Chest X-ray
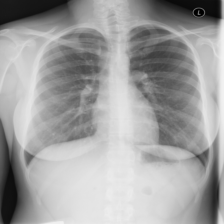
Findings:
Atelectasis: negative
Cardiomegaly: negative
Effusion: negative
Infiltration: negative
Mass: negative
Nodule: negative
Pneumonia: negative
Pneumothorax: negative
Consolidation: negative
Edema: negative
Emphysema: negative
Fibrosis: negative
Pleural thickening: negative
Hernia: negative